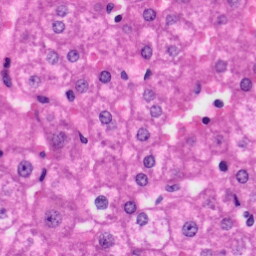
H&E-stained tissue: Liver